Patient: sex F, age 64
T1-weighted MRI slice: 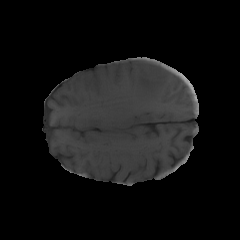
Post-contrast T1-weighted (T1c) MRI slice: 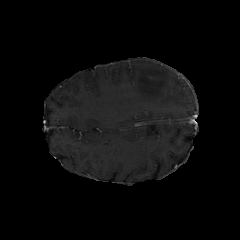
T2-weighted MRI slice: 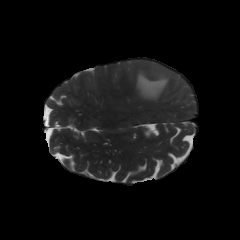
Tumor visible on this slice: yes
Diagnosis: Glioblastoma, IDH-wildtype
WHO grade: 4